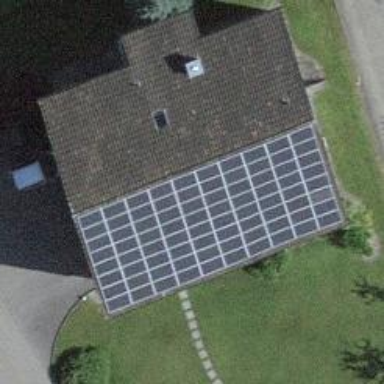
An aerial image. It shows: Solar power generator using photovoltaic method with solar photovoltaic panel types.